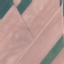
Land use / land cover: AnnualCrop